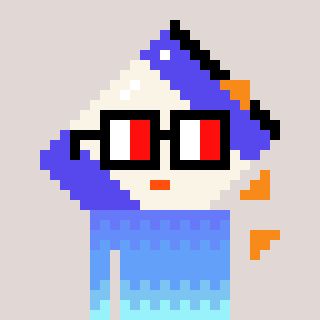
a pixel art character with square glasses with black frames and red eyes, a chips-shaped head and a grayscale-colored body on a warm background